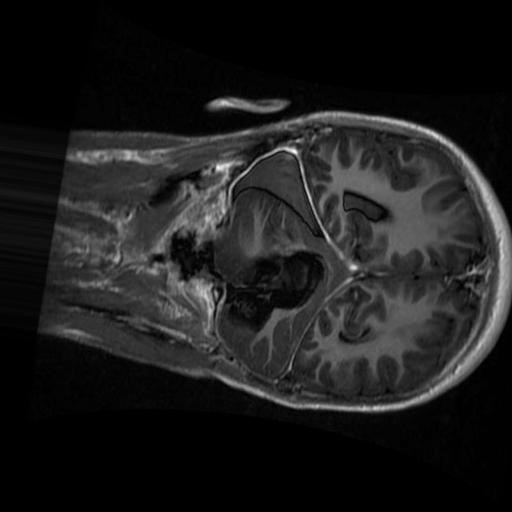
Label: brain_glioma